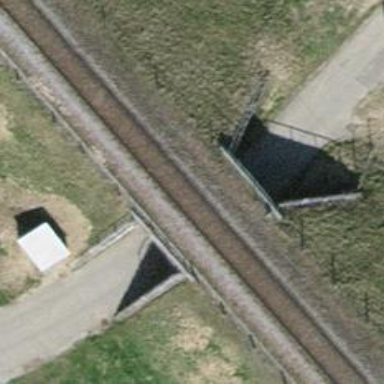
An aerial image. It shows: Single-track railway bridge with electrified contact line.